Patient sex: M
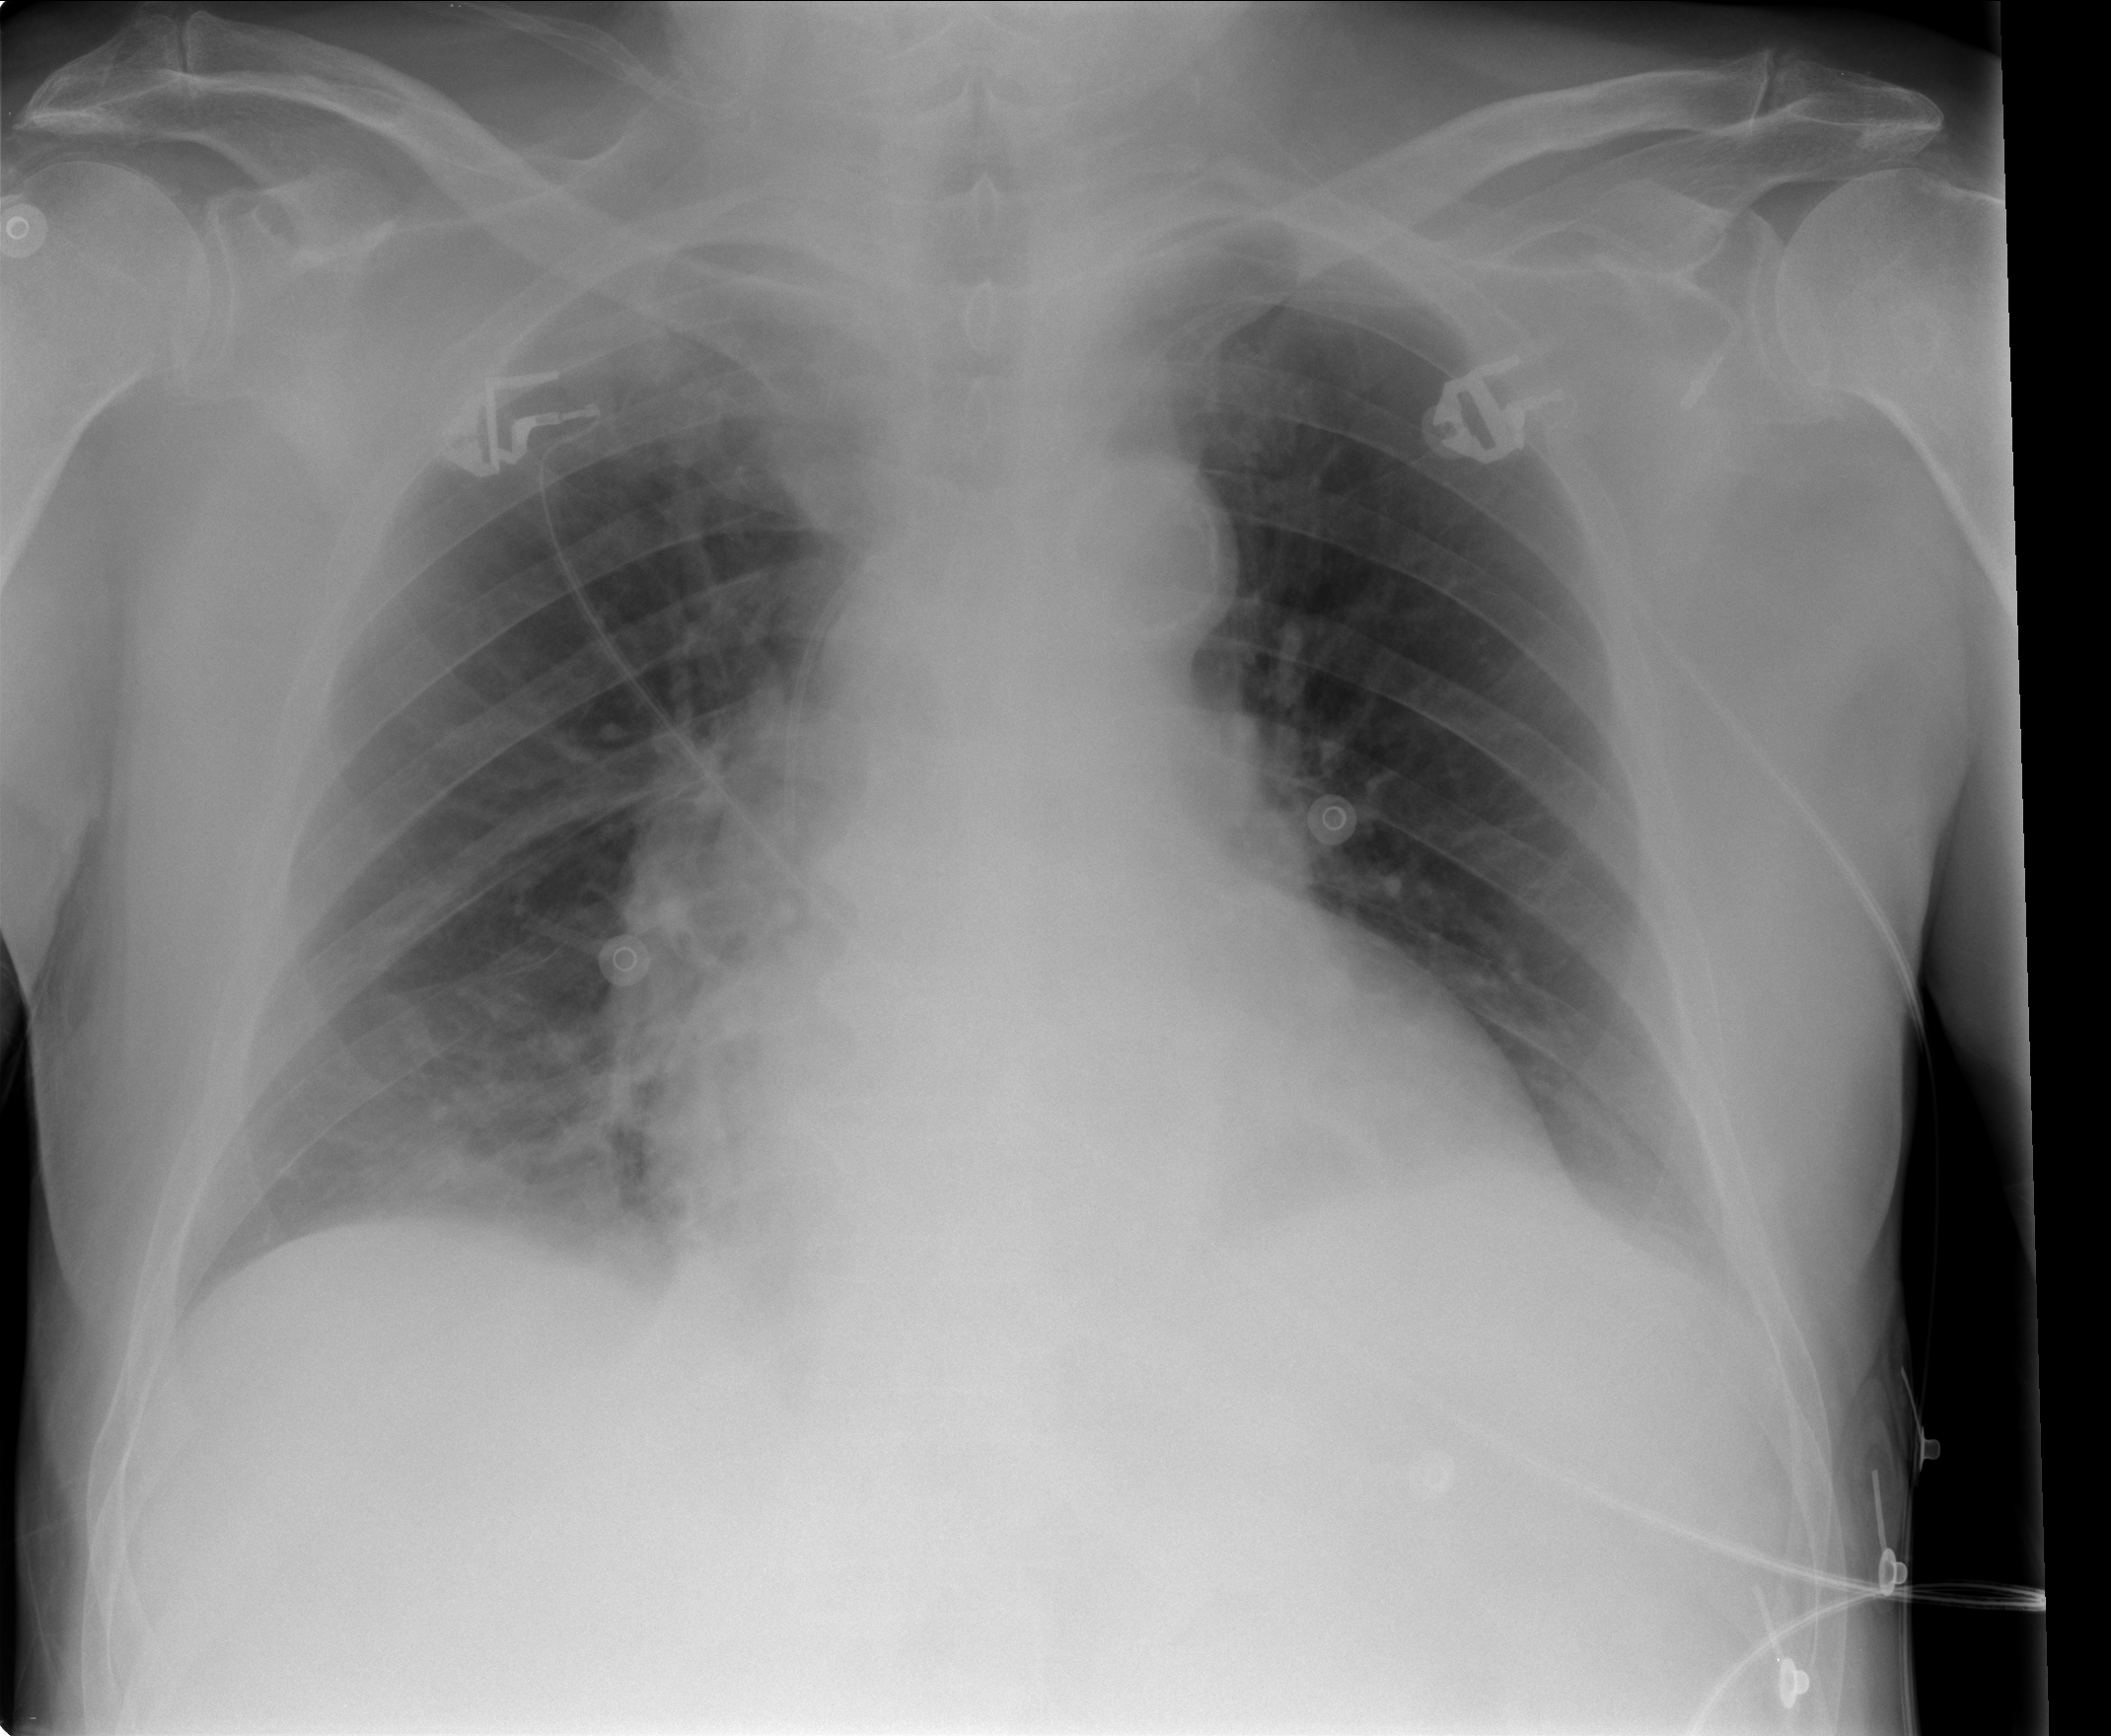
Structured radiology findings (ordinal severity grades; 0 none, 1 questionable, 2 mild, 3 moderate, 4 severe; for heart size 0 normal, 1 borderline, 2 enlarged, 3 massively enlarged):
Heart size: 1
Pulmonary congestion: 0
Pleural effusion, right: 0
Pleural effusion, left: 2
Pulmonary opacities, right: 0
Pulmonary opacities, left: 0
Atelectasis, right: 2
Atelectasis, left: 2